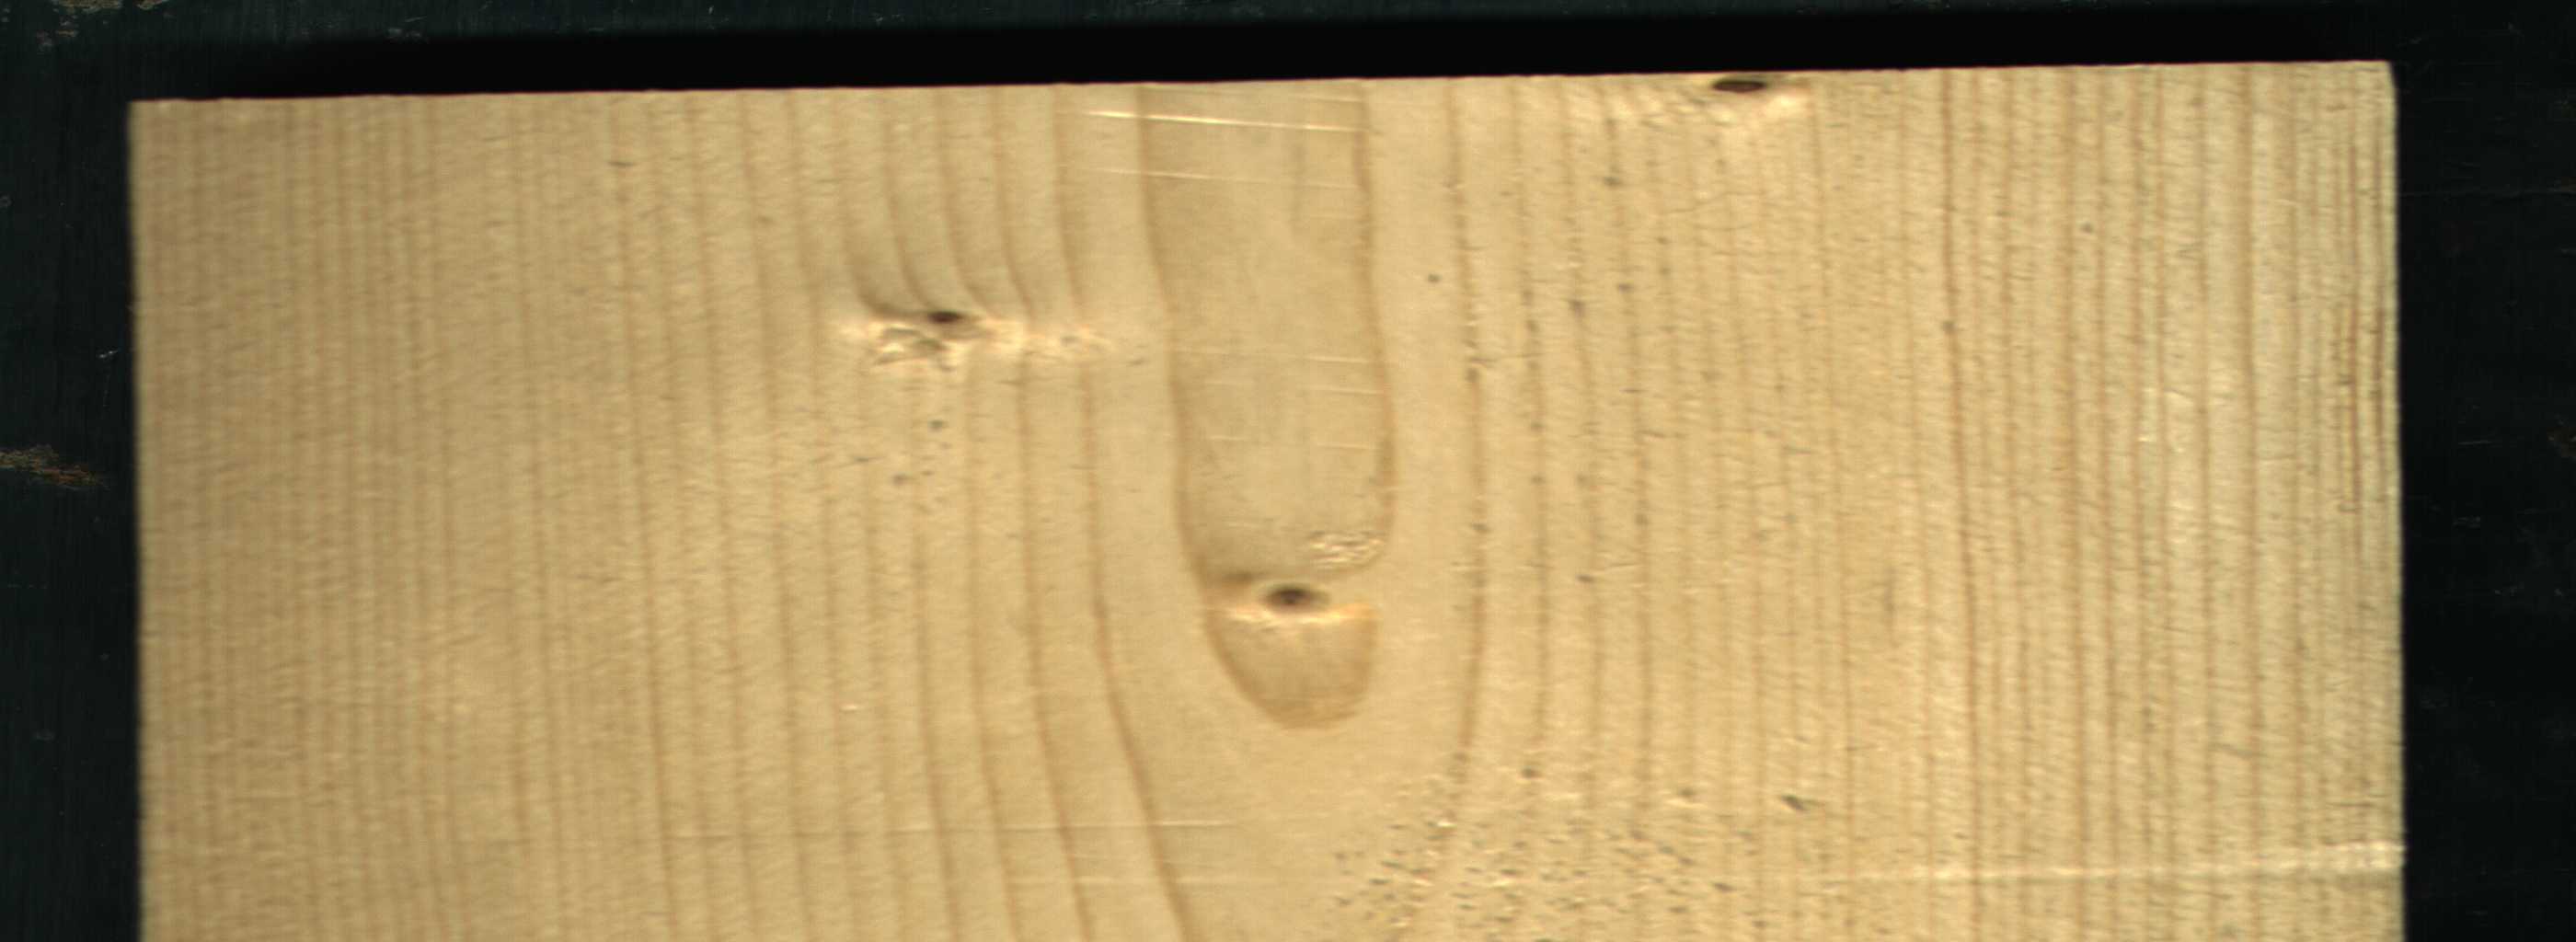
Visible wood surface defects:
Dead_Knot
Live_Knot
Live_Knot